Question: '''
Is it possible to block specific udp packet using iptables?
'''

'bd 65'
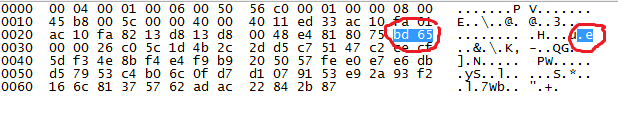
Answer: Yes, the iptables "u32" module will allow you to take action on bit/byte values at a given offset (even with variable-length headers). The syntax is extremely ugly, but it will get the job done. Search for "iptables u32" and you'll find details & examples.
The line would look something like this:
'''
... -m u32 --u32 "44&0xFFFF=0xBD65" -j DROP
'''
(grab a 4-byte chunk starting at offset 44, AND with 0xFFFF, compare with 0xBD65)